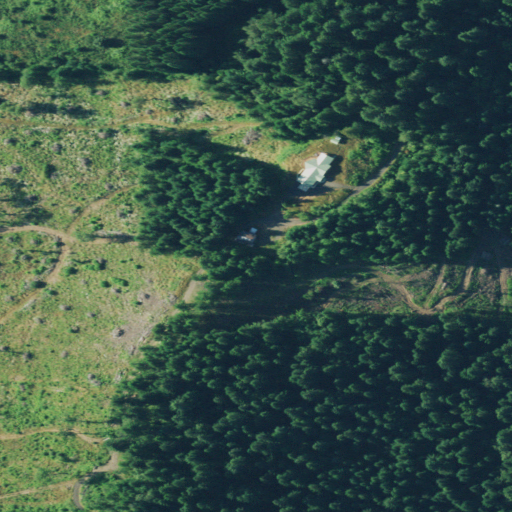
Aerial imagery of mountain in Oregon named Crow Hill containing shrub, grassland, evergreen forest, mixed forest, open development, and pasture